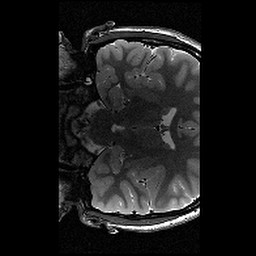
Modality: T2w
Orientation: coronal
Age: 11
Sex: female
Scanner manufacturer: siemens
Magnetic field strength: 3 T
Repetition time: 9.23 s
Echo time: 0.067 s